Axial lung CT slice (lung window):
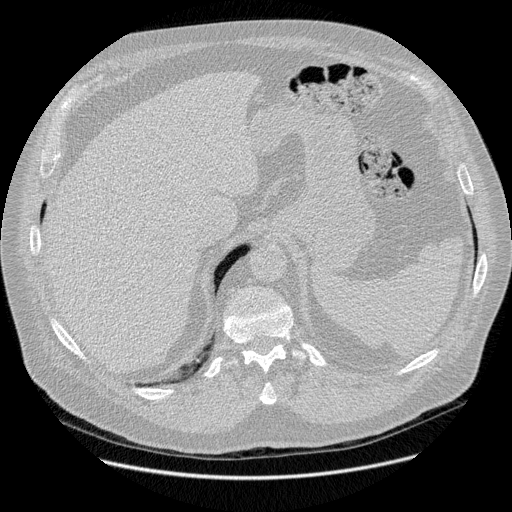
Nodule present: no